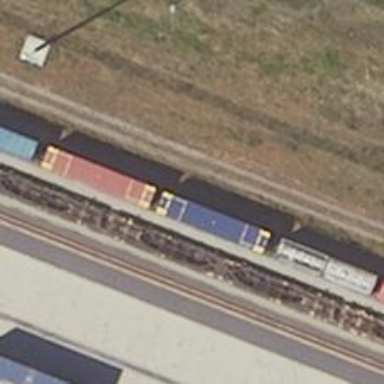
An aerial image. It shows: Abandoned railway yard is depicted.